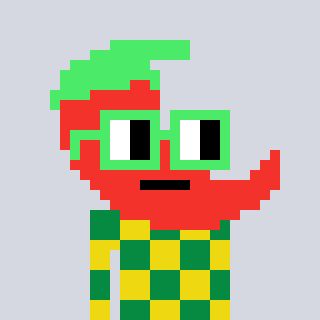
a pixel art character with square light green glasses, a chilli-shaped head and a yellow-colored body on a cool background